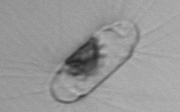
Label: Corethron_hystrix